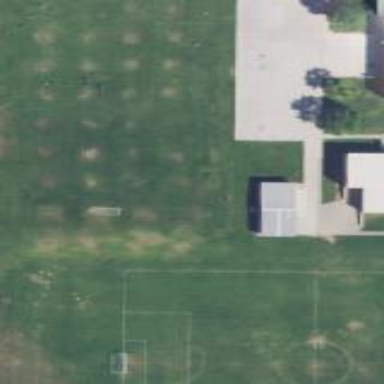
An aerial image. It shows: Soccer pitch with grass surface for leisure and sports.